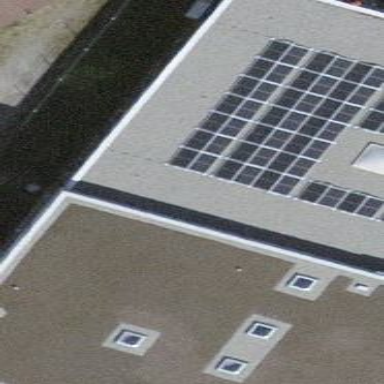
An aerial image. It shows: Solar power generator.